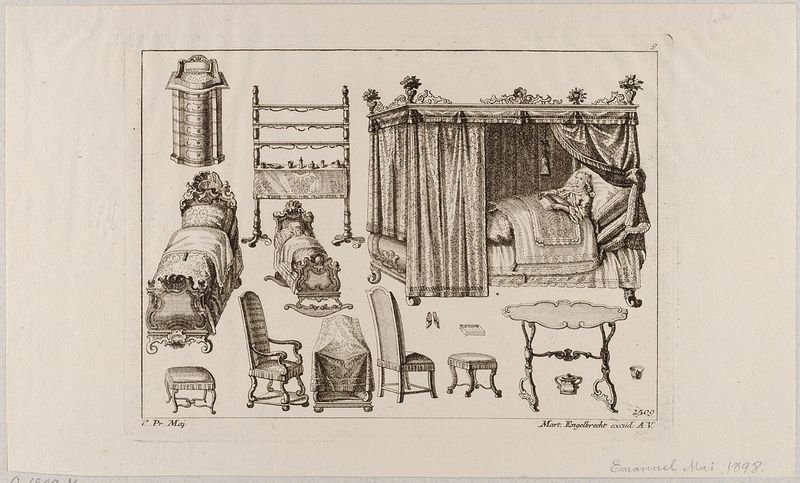
Titel: Verschiedene Möbel / Schlafzimmereinrichtung
Künstler: Jeremias Wachsmuth
Standort: Hamburg
Institution: Museum für Kunst und Gewerbe Hamburg
Schlagwörter: stuhl, kommode, grafik, graphik, hocker, bett, schlafzimmer, fotografie, photographie, druckgraphik, druckgrafik, radierung, stich, kunstgewerbe, kupferstich, kunsthandwerk, wiege, kinderbett, hausrat, inneneinrichtung, innendekoration, paradebett, reproduktionen, industriedesign, druckerzeugnisse, möbel, ornamentstich, vorlageblätter